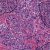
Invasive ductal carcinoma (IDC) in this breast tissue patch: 1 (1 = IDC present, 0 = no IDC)